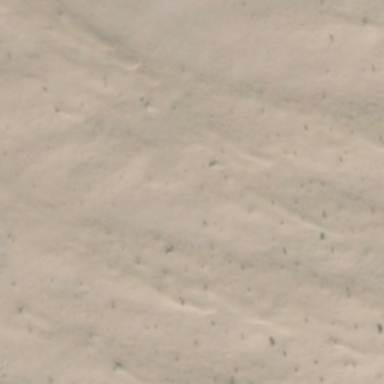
Many small spots are scattered in a piece of gray yellow desert .